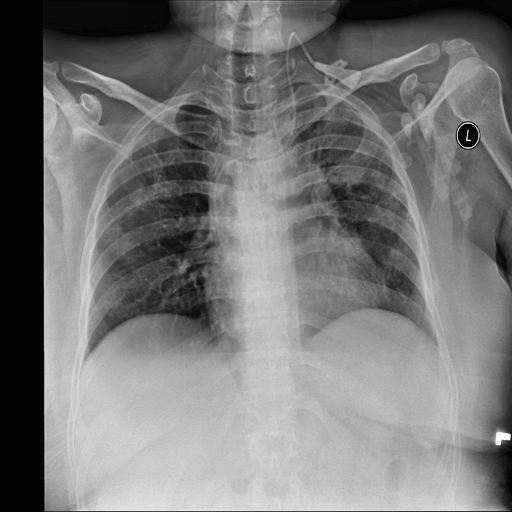
Finding: NORMAL